Question: '''
<asp:GridView ID="GrdKeyWord" SkinID="gridviewSkin" AutoGenerateColumns="false" runat="server"
OnRowCommand="GrdKeyWord_RowCommand"
OnRowCancelingEdit="GrdKeyWord_RowCancelingEdit" AllowPaging="true" OnPageIndexChanging = "OnPaging" OnPageIndexChanged="OnPageChanged" PagerSettings-PageButtonCount="20" PageSize="10" >
<PagerStyle CssClass="gridViewPager" Font-Underline="false" BorderColor="White" BorderStyle="None" BorderWidth="0" />
<Columns>
<asp:TemplateField>
<HeaderTemplate>
Assign To
</HeaderTemplate>
<ItemTemplate>
<asp:Label ID="lbl_UserName" runat="server" Text='<%# Eval("UserName") %>'></asp:Label>
</ItemTemplate>
<EditItemTemplate>
<asp:HiddenField ID="hiddUserId" runat="server" Value='<%# Eval("UserName") %>' />
<asp:DropDownList ID="Gv_DdlUserName" runat="server">
</asp:DropDownList>
</EditItemTemplate>
</asp:TemplateField>
<asp:BoundField DataField="Projectname" HeaderText="Project Name" ReadOnly="true" />
<asp:TemplateField>
<HeaderTemplate>
Keyword
</HeaderTemplate>
<ItemTemplate>
<asp:HiddenField ID="hiddenId" runat="server" Value='<%# Eval("KeywordID") %>' />
<asp:Label ID="lbl_Keyword" runat="server" Text='<%# Eval("KeyWord") %>'></asp:Label>
</ItemTemplate>
</asp:TemplateField>
<asp:TemplateField>
<HeaderTemplate>
Start Date
</HeaderTemplate>
<ItemTemplate>
<asp:Label ID="lbl_StartDate" runat="server" Text='<%# Eval("ProjAssignDate") %>'></asp:Label>
</ItemTemplate>
</asp:TemplateField>
<asp:TemplateField>
<HeaderTemplate>
Target Date
</HeaderTemplate>
<ItemTemplate>
<asp:Label ID="lbl_TargetDate" runat="server" Text='<%# Eval("TargetDate") %>'></asp:Label>
</ItemTemplate>
</asp:TemplateField>
<asp:TemplateField>
<HeaderTemplate>
Exp Position
</HeaderTemplate>
<ItemTemplate>
<asp:Label ID="lbl_Position" runat="server" Text='<%# Eval("PositionExp") %>'></asp:Label>
</ItemTemplate>
</asp:TemplateField>
<asp:TemplateField>
<HeaderTemplate>
Today's pos
</HeaderTemplate>
<ItemTemplate>
<asp:Label ID="lbl_TodayPos" runat="server" Text='<%# Eval("CurrentPosition") %>'></asp:Label>
</ItemTemplate>
</asp:TemplateField>
<asp:TemplateField HeaderText="Change">
<ItemTemplate>
<asp:Button ID="btn_Change" Text="Change" ForeColor="#4377A8" Font-Bold="true" runat="server"
CommandName="Change" CommandArgument='<%# ((GridViewRow) Container).RowIndex %>'/>
<asp:Button ID="Cancel" Text="Cancel" ForeColor="Maroon" Font-Bold="true" runat="server"
CommandName="Cancel" CommandArgument='<%# ((GridViewRow) Container).RowIndex %>' Visible="false" />
</ItemTemplate>
</asp:TemplateField>
</Columns>
</asp:GridView>
'''

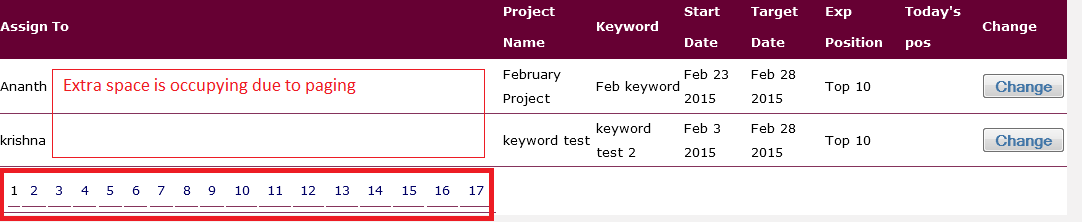
Answer: try removing
'''
<PagerStyle CssClass="gridViewPager" Font-Underline="false" BorderColor="White" BorderStyle="None" BorderWidth="0" />
'''
or add
'max-width' property to your 'gridViewPager' css class.